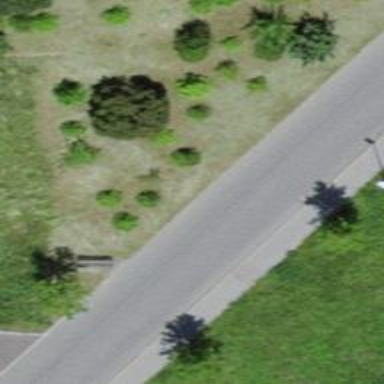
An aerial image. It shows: Bench.